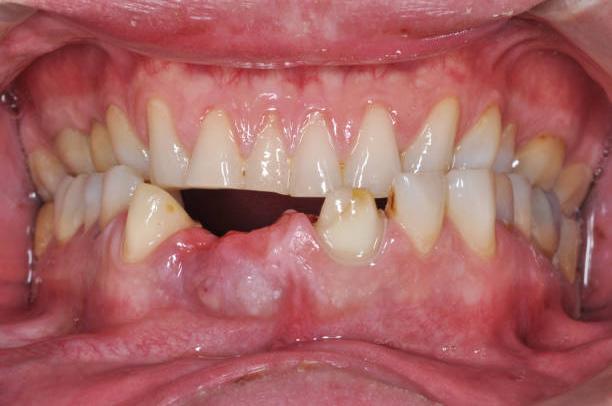
Condition: Gingivitis